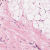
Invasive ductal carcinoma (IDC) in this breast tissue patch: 0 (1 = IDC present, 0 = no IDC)